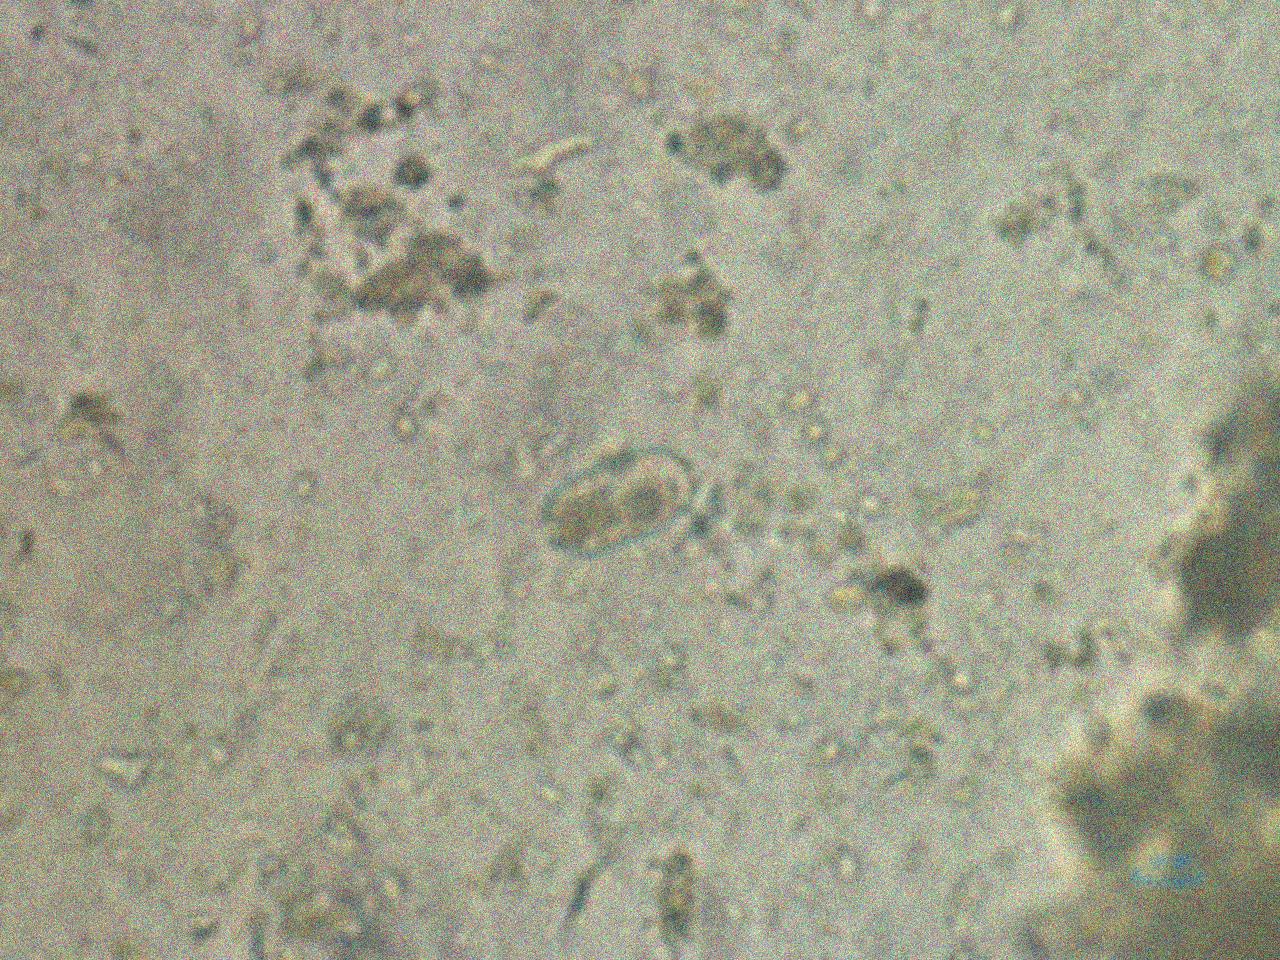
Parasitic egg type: Capillaria philippinensis